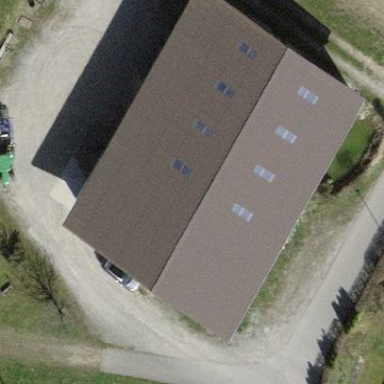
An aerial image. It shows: Cowshed building.